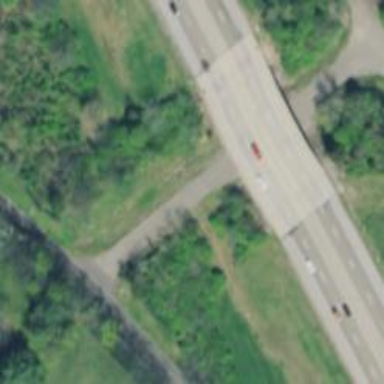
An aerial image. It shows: Bridge that serves as overpass.